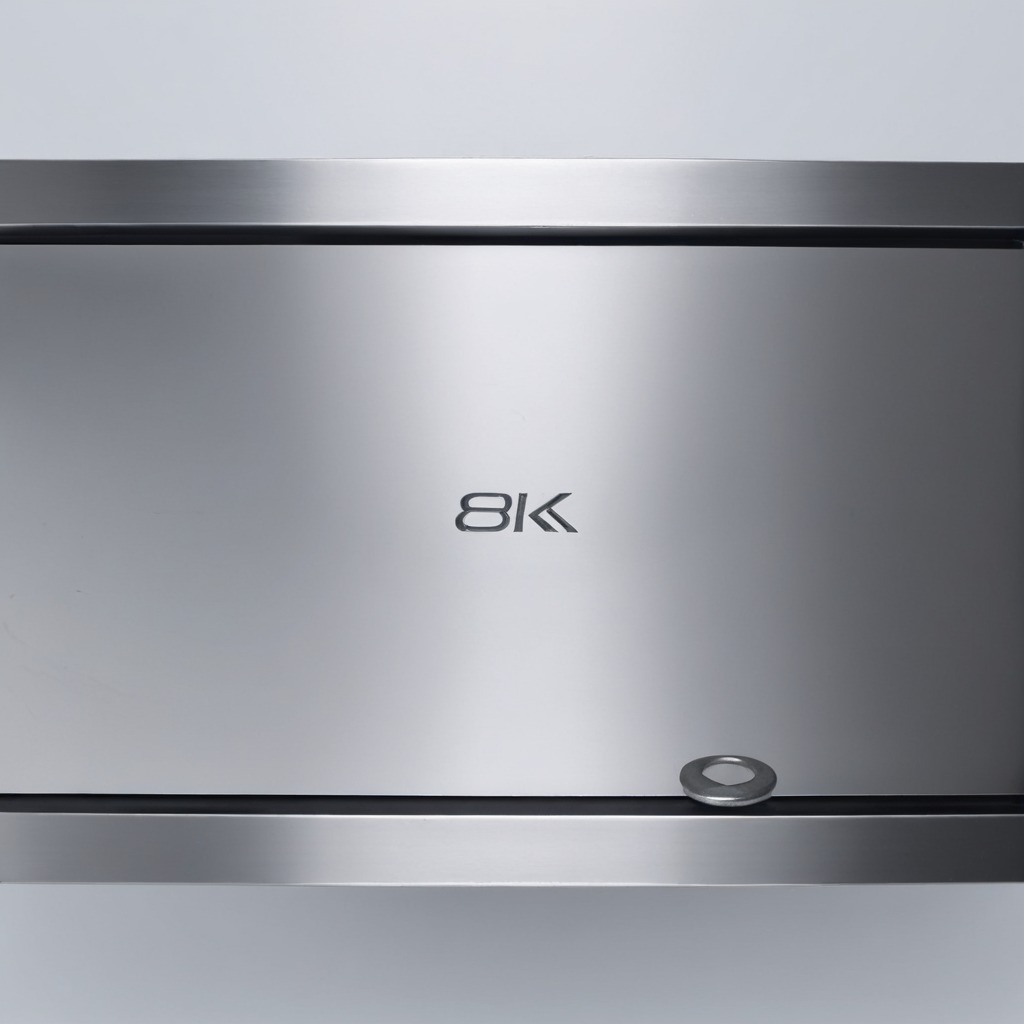
A flat metal washer lies on a stainless steel table in a high-end prototyping lab.